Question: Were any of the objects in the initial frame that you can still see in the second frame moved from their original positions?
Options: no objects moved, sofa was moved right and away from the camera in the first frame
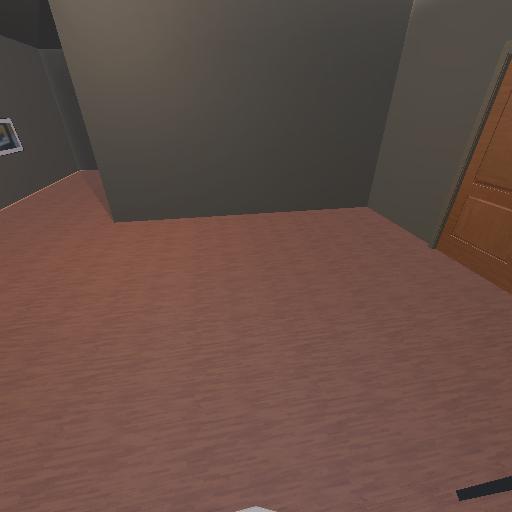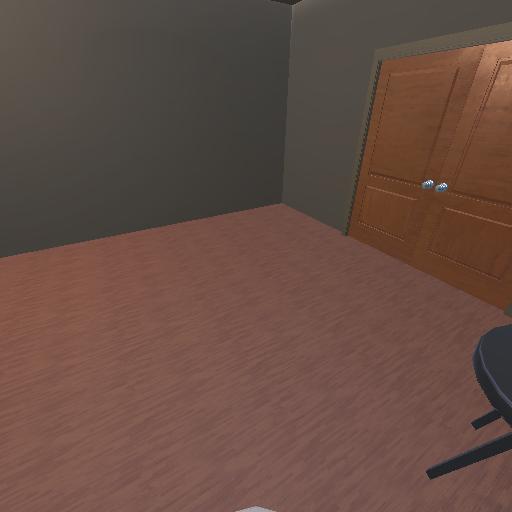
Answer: no objects moved